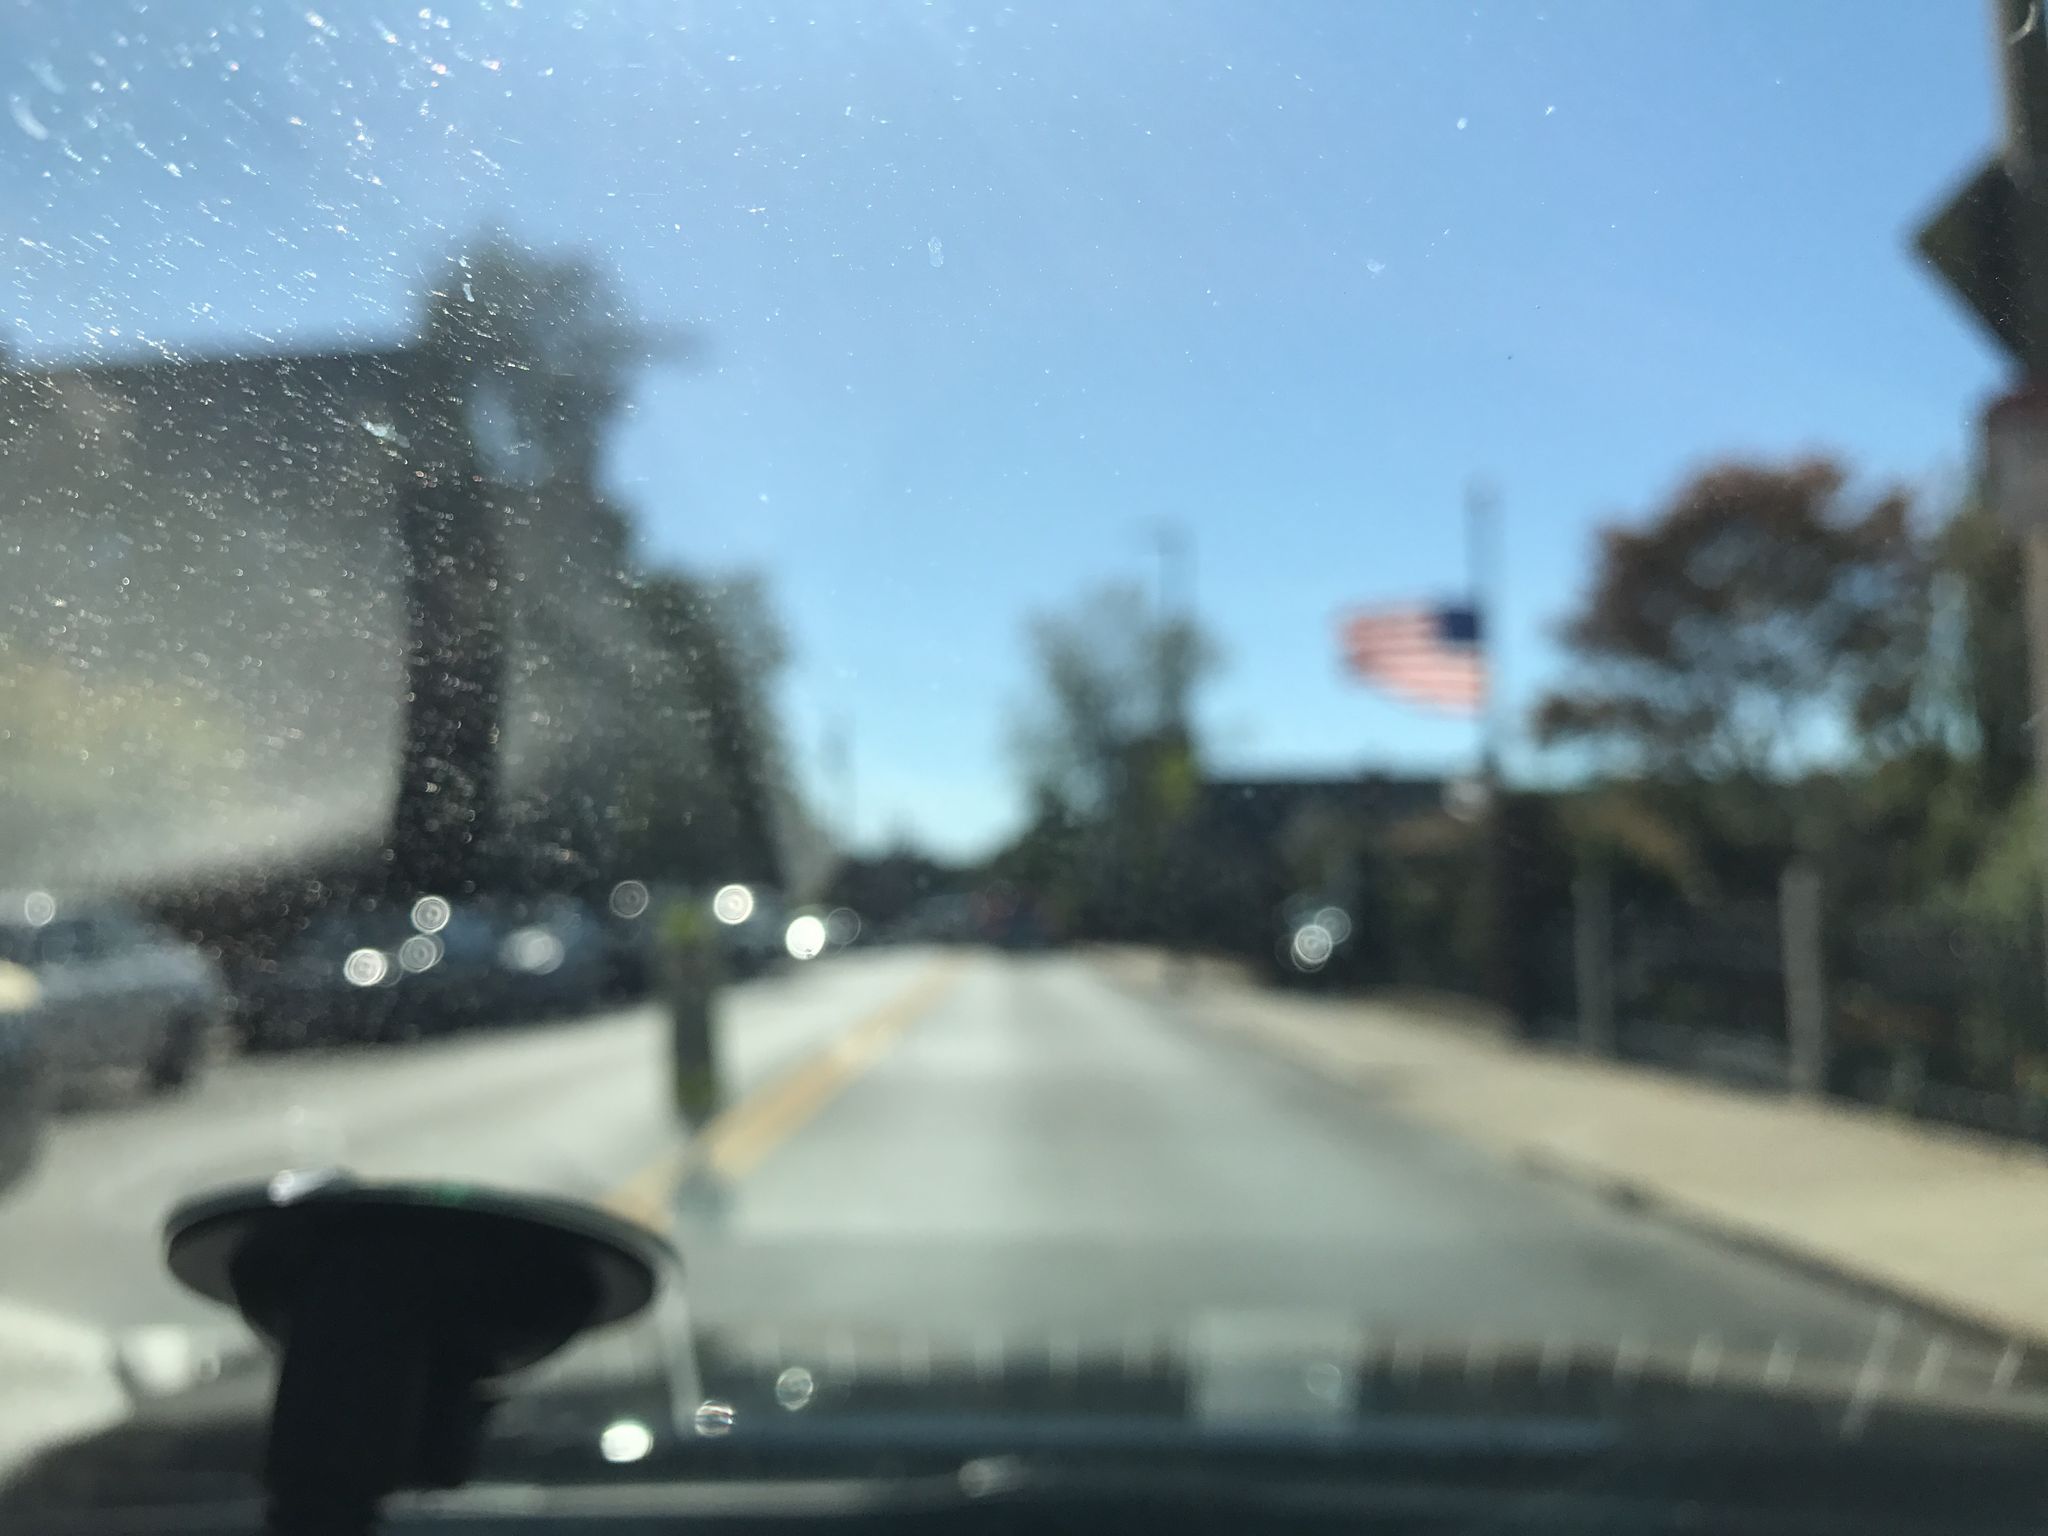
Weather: clear
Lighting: day
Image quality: slightly poor
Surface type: driving surface
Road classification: tertiary
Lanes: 2
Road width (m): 13.4
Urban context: urban centre
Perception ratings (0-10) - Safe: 3.98, Lively: 2.54, Beautiful: 4.26, Boring: 1.37, Depressing: 1.85, Wealthy: 3.06